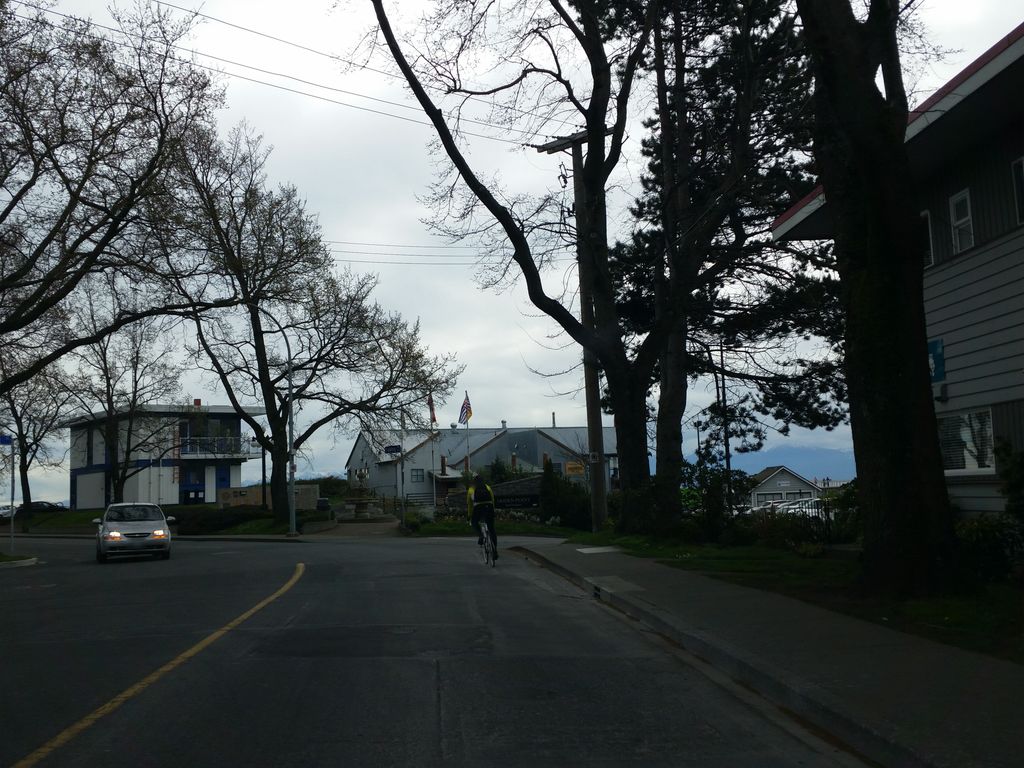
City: victoria